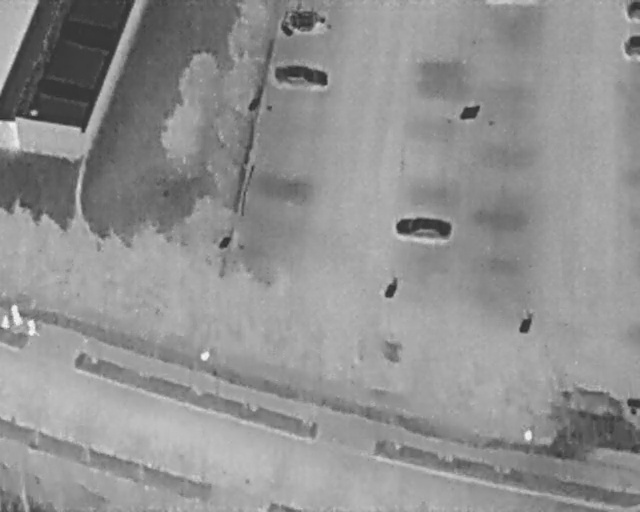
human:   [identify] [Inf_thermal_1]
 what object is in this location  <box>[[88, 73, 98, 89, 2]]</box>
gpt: <ref>1 large car at the bottom right</ref>

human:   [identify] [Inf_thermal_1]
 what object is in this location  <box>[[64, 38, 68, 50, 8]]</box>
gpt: <ref>1 medium car at the center</ref>